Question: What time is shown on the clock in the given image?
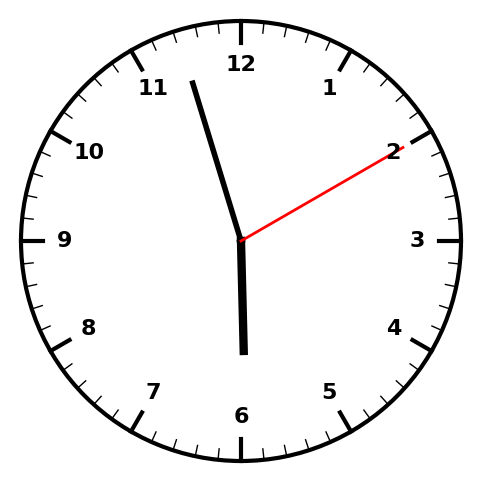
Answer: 05:57:10